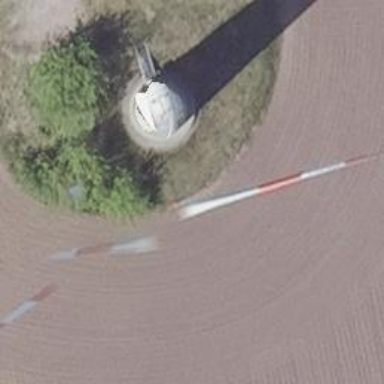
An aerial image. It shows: Wind generator with horizontal axis. The generator is wind turbine.